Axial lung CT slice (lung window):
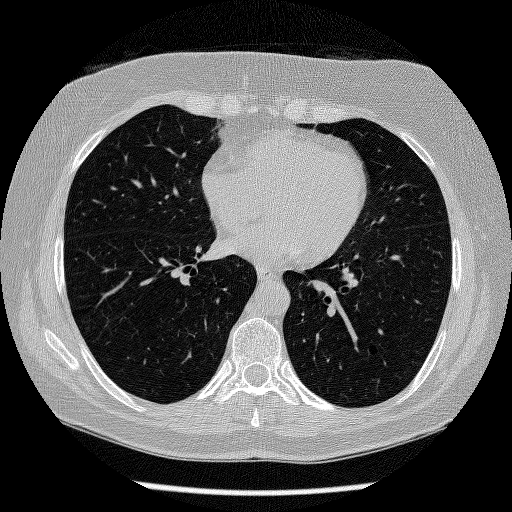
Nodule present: no